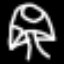
Label: mushroom